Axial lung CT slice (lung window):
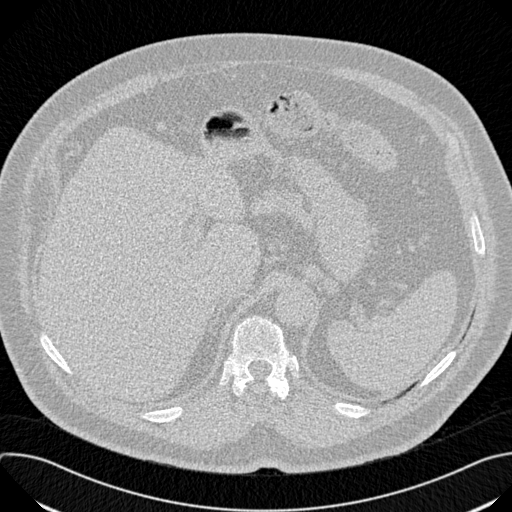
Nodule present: no